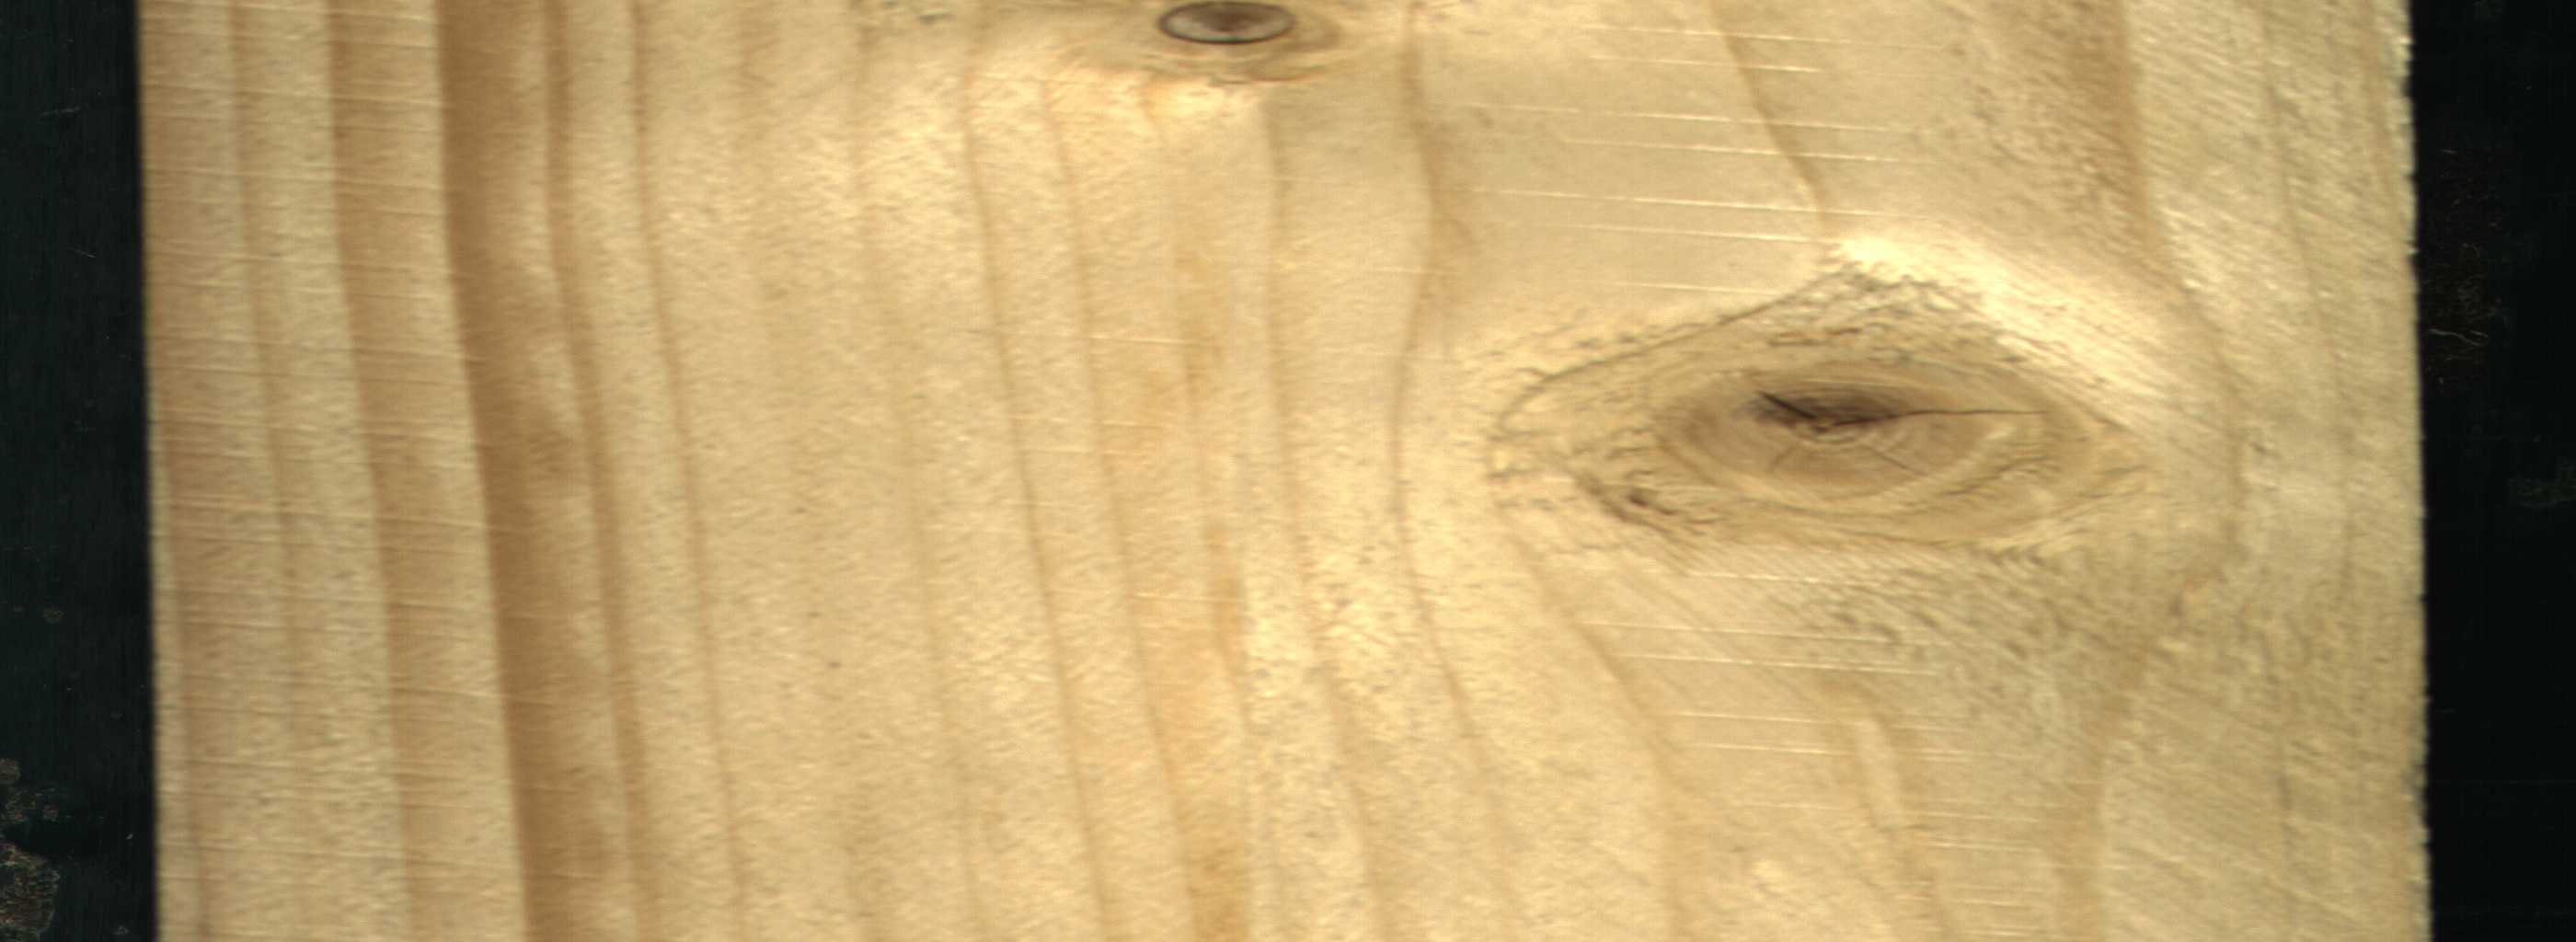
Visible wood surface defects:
knot_with_crack
Live_Knot